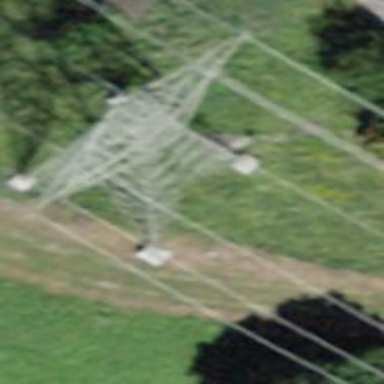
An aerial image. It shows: Power tower.